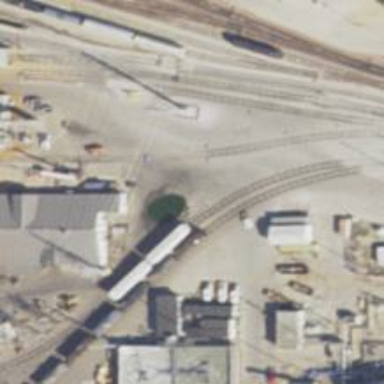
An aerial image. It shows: Rail spur service.